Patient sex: F
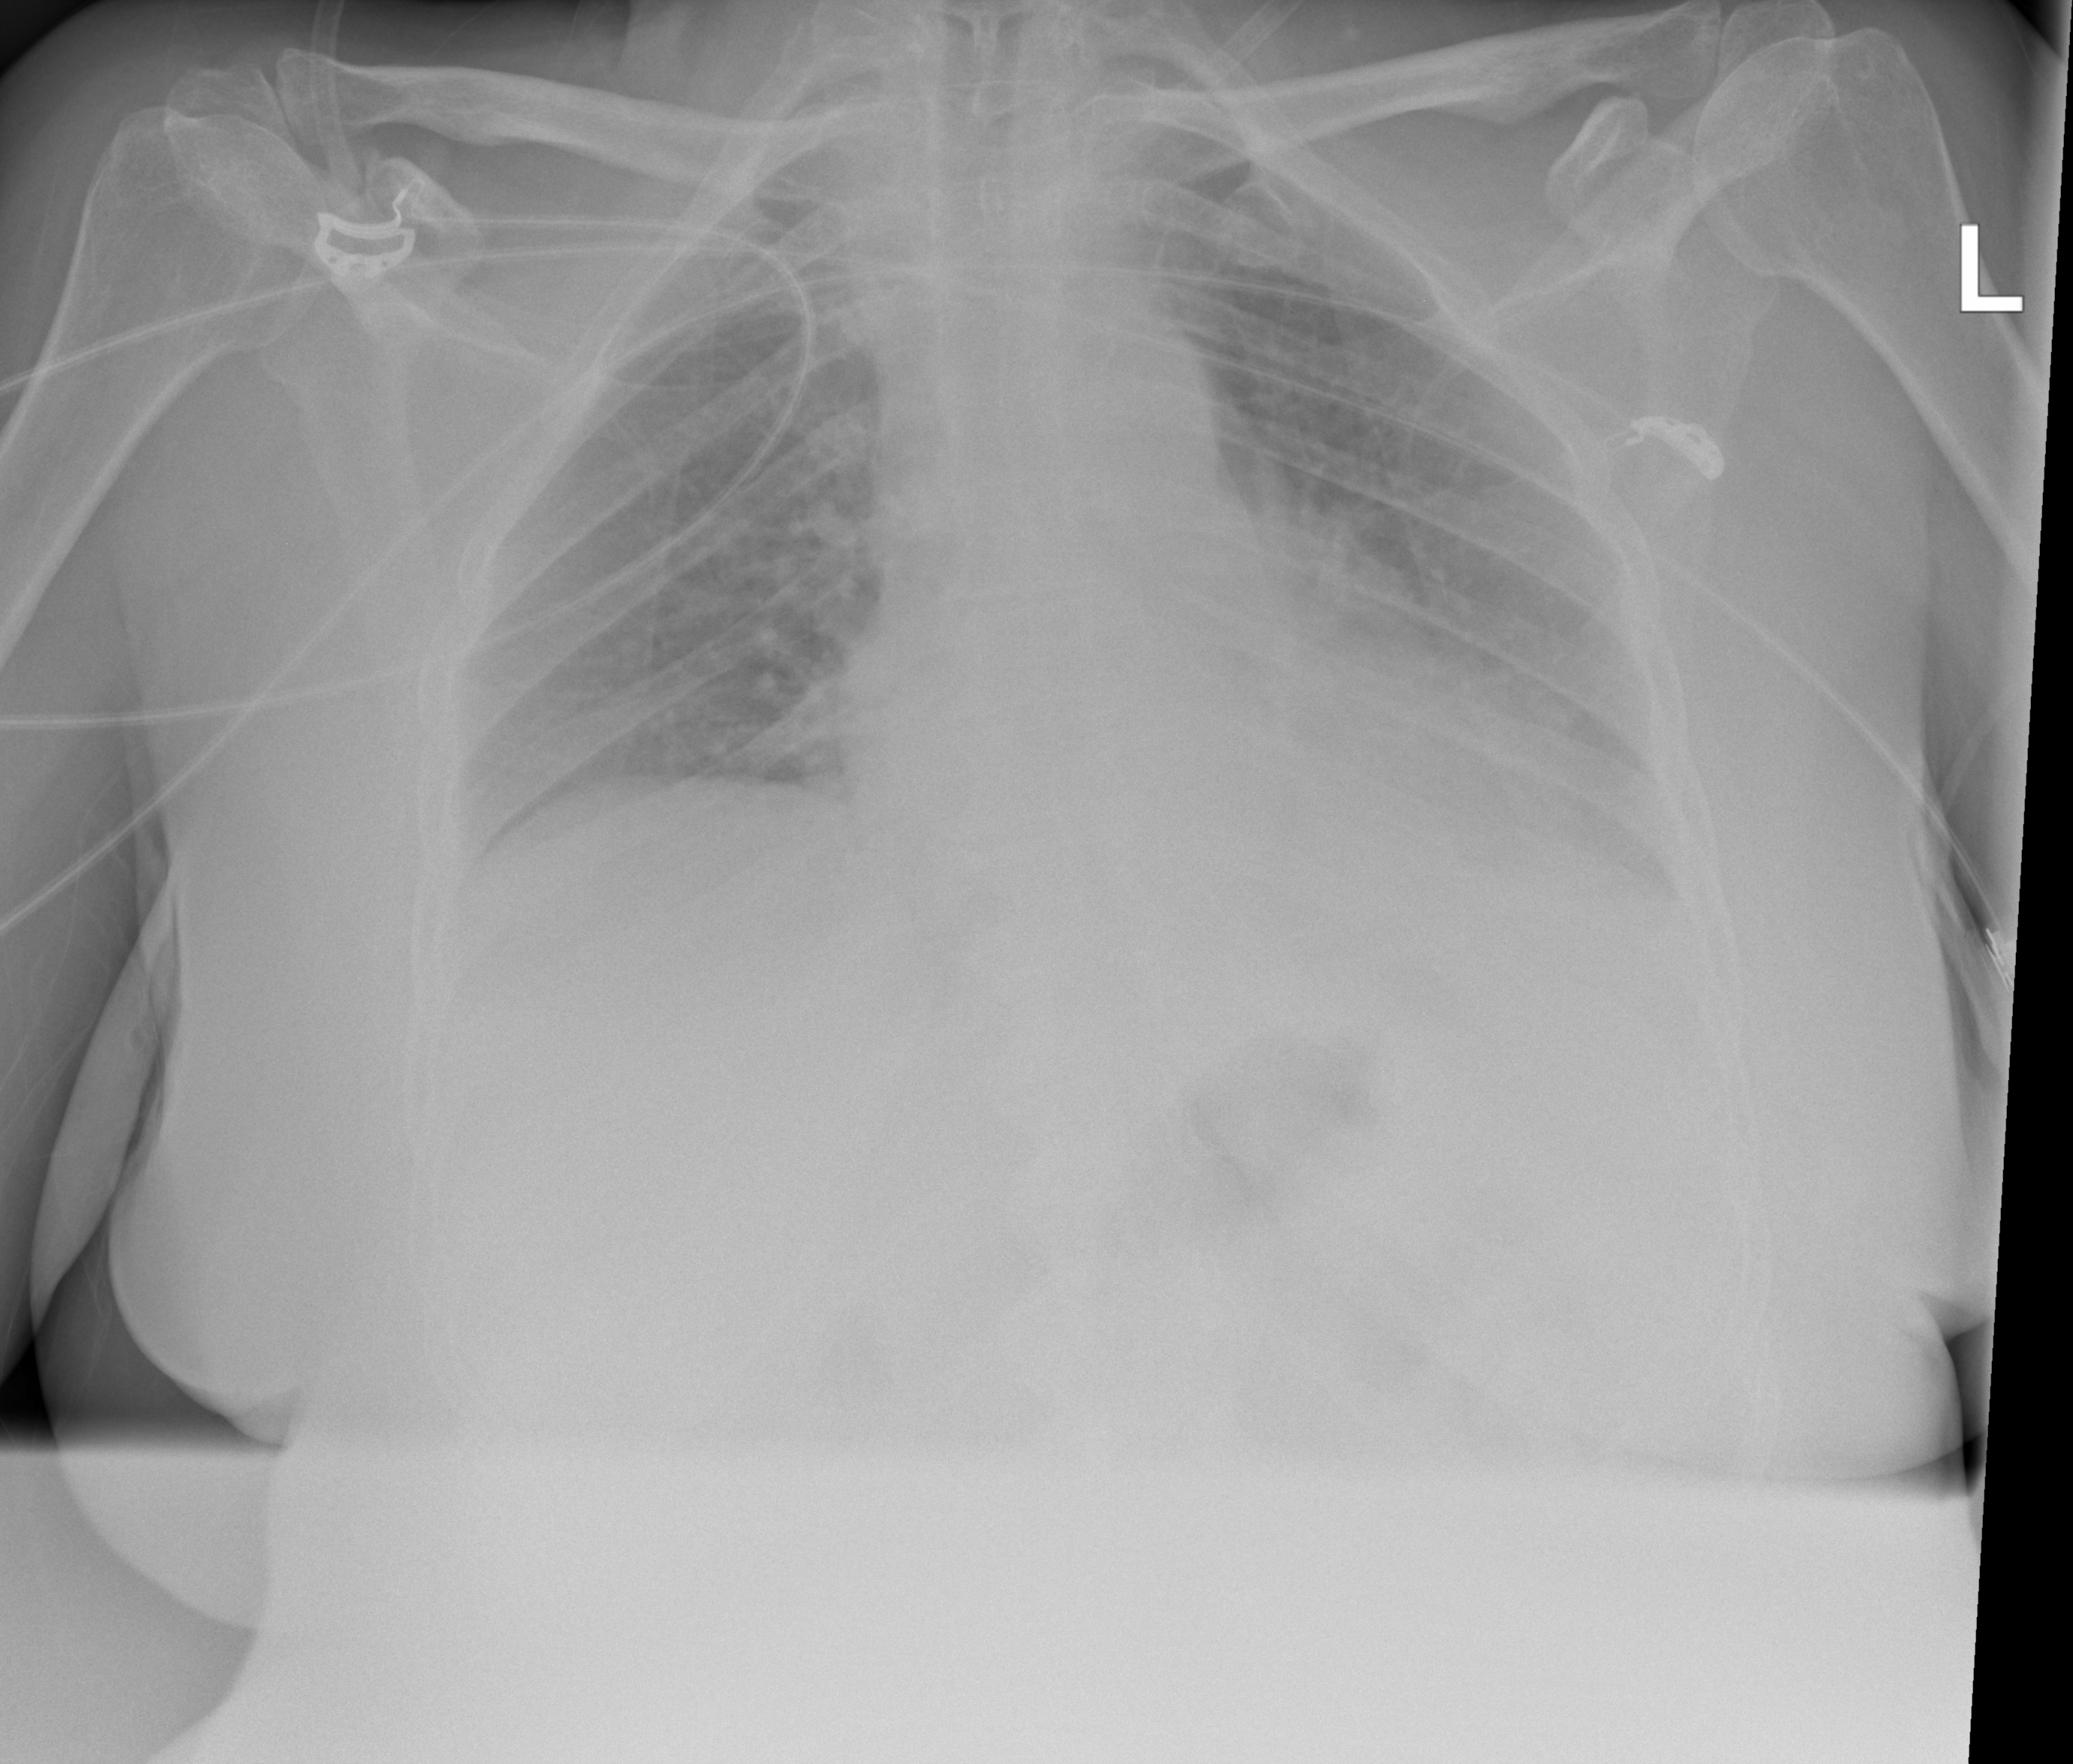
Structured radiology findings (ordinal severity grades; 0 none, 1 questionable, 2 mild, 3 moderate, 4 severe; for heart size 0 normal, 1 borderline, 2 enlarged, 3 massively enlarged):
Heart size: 2
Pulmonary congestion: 2
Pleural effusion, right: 1
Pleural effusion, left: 2
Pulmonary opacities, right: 2
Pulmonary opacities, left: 2
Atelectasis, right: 2
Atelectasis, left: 2